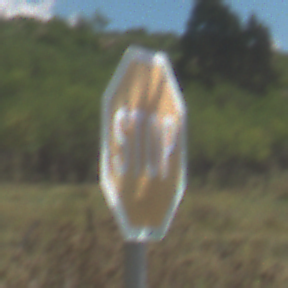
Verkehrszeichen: Stop
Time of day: Midday
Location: Outdoor (Nature)
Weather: PartlyCloudy
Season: Autumn
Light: Natural